Question: I have 2 dropdown lists. In the first i have Parent Categories with Car Brands ( Seat,Audi etc). Each Category for example Seat has many subCategories that are the diffent models : Seat Cordoba,Seat Leon etc.
What i cant find out is, how i actually can pass the id of the Category selected in list 1 to server side so i Can make the query to db and parse the children of first category.
To be as clear as i can, Here is a more detailed example with picture from what im trying to do :

After the user selects "Audi" , need to get the value from the '<option>' and pass it somehow again at server-side to send a new query to the database,so i can create the second list also,with the models from Audi.
Is this even doable at all,to make the client-side communicate with server-side?
Or i need to find out a completly different approach?
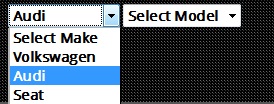
Answer: Read this tutorial. It will help you solve your problem. It's Ajax + Php + MySQL
<URL>